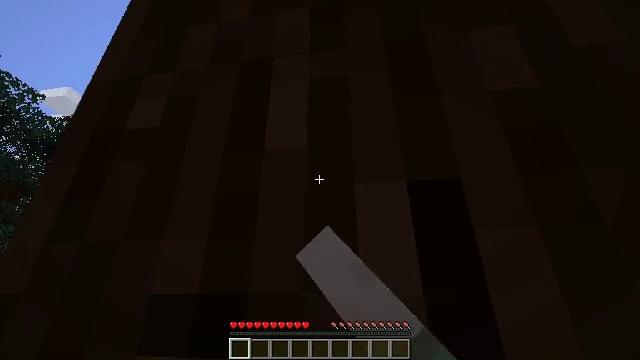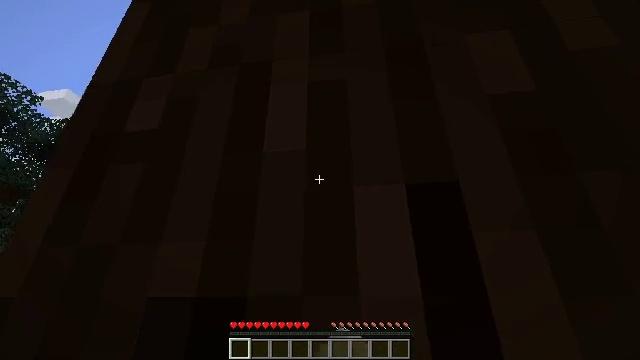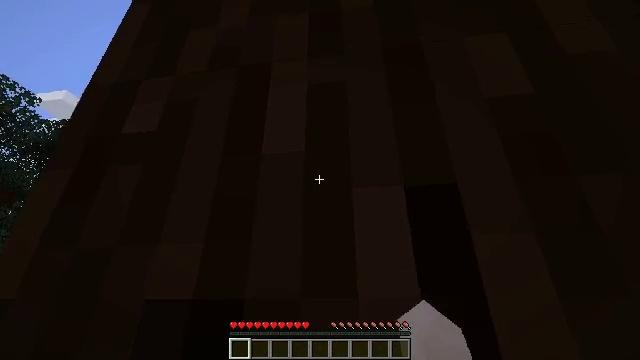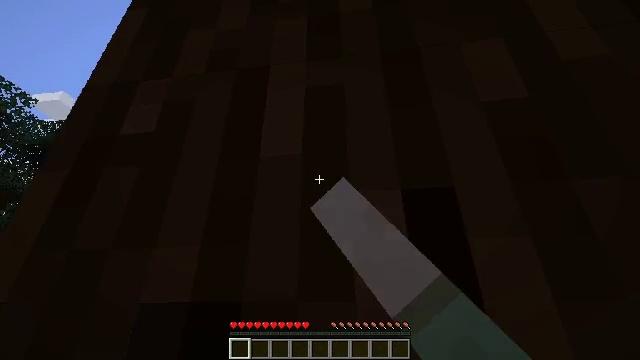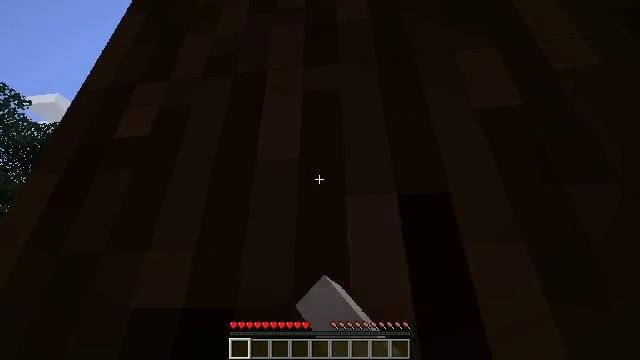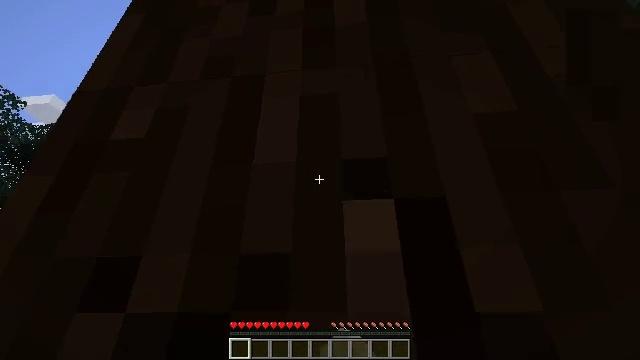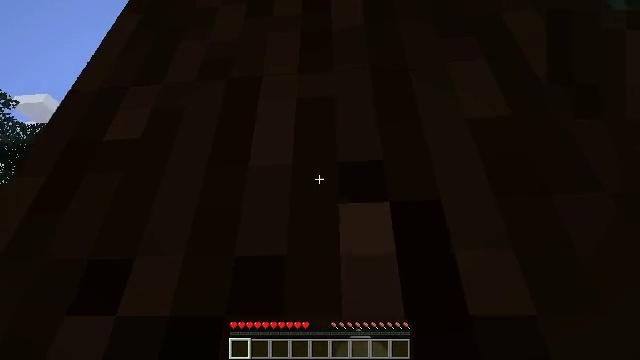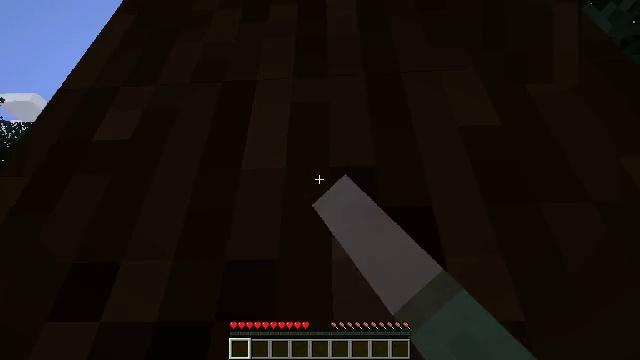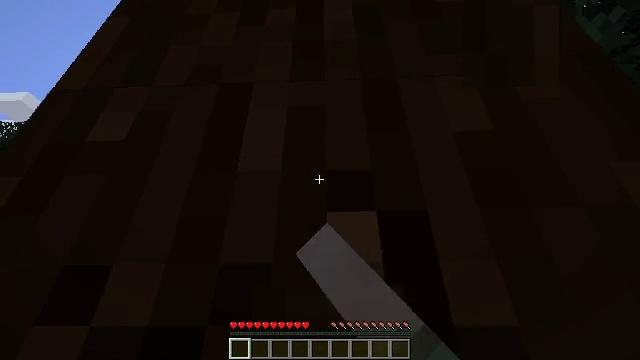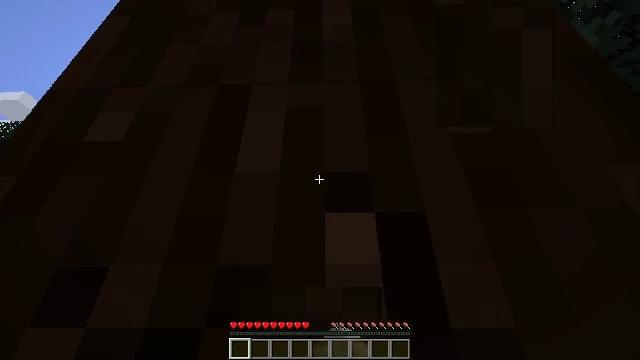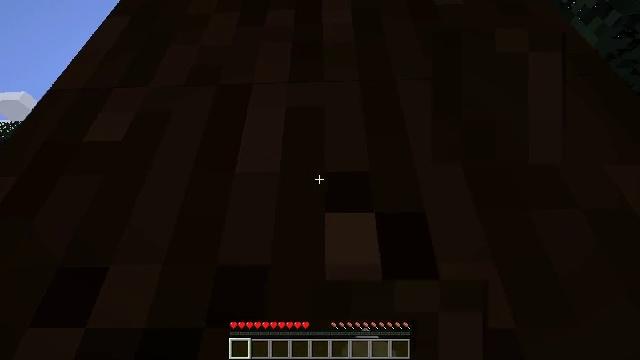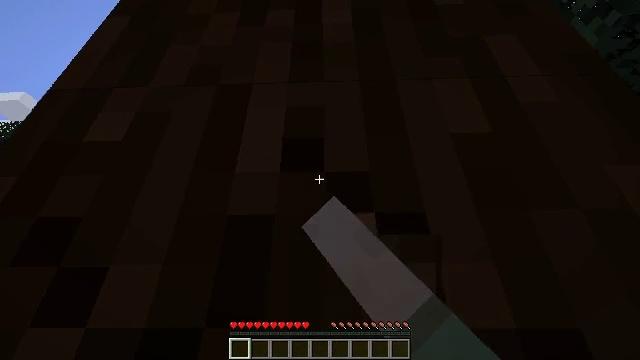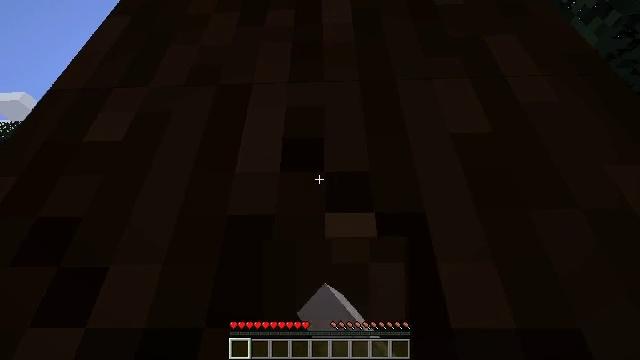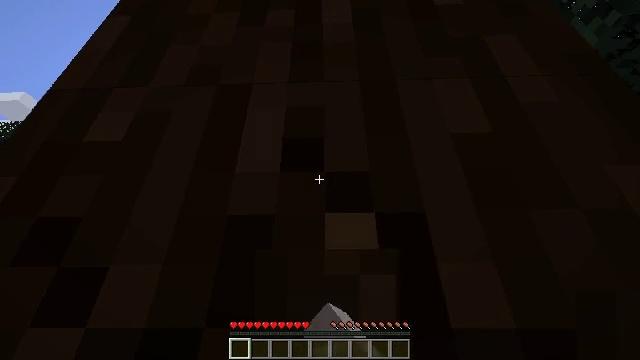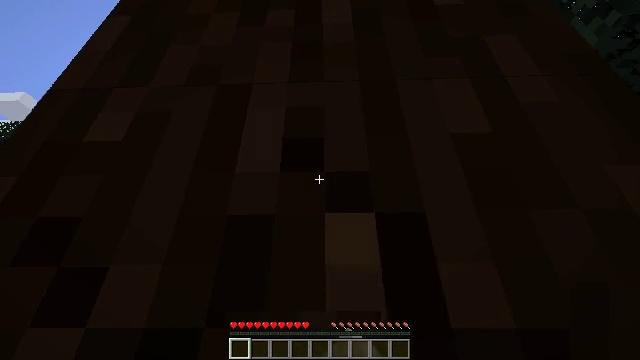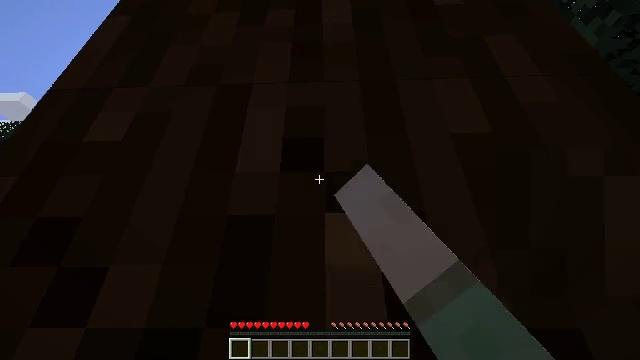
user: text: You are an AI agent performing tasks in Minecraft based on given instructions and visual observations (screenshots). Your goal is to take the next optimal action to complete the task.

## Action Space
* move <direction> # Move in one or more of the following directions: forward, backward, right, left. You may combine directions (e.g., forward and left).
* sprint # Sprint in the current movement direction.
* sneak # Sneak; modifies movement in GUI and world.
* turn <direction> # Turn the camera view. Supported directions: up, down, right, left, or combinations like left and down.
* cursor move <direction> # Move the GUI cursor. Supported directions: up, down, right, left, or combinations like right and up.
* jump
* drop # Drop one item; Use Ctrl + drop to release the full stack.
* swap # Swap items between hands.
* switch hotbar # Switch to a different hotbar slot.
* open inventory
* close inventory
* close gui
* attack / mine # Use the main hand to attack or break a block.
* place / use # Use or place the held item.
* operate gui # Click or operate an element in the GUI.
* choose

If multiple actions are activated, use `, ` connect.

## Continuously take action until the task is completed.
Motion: motion action
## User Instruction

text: Gather spruce log by chopping the tree.
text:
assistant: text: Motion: attack / mine
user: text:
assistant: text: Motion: attack / mine
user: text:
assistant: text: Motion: attack / mine
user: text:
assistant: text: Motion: turn up, attack / mine
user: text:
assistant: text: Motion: attack / mine
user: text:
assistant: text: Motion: turn right, attack / mine
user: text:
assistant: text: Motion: turn right and up, attack / mine
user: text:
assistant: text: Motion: turn right, attack / mine
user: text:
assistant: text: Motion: attack / mine
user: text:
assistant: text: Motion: attack / mine
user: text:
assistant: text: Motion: attack / mine
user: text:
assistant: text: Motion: attack / mine
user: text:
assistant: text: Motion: attack / mine
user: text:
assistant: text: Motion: attack / mine
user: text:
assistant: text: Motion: attack / mine
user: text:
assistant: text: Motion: attack / mine
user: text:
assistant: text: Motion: attack / mine
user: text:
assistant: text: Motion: attack / mine
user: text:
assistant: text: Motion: turn left and up, attack / mine
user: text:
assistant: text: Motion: attack / mine
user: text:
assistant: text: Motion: attack / mine
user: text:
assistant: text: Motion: turn right, attack / mine
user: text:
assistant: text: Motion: turn right and down, attack / mine
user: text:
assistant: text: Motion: attack / mine
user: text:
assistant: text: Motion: turn right and down, attack / mine
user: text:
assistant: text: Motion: turn right, attack / mine
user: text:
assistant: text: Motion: attack / mine
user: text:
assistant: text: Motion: attack / mine
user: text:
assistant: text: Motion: attack / mine
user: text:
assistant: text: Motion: attack / mine